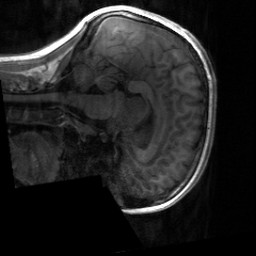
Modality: T1w
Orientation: sagittal
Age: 19
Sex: female
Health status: healthy
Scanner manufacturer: siemens
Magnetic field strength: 3 T
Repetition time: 2 s
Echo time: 0.00232 s